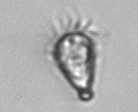
Label: Paratontonia_gracillima